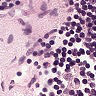
Metastatic tissue present: no